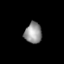
Tissue: lung
Cell type: T cells
Senescence score: 0.2396
Nuclear area (px): 349
Mean DAPI intensity: 148.596